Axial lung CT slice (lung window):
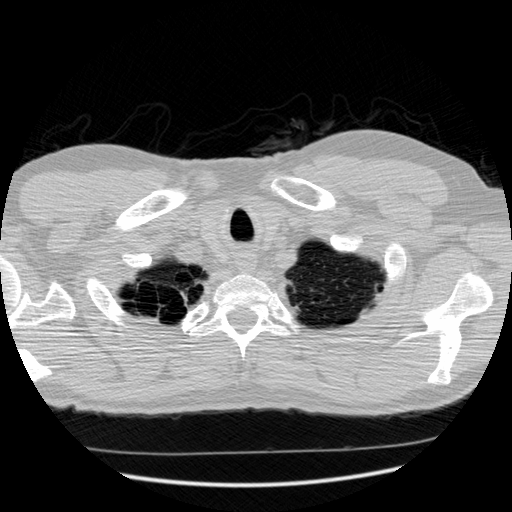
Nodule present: no